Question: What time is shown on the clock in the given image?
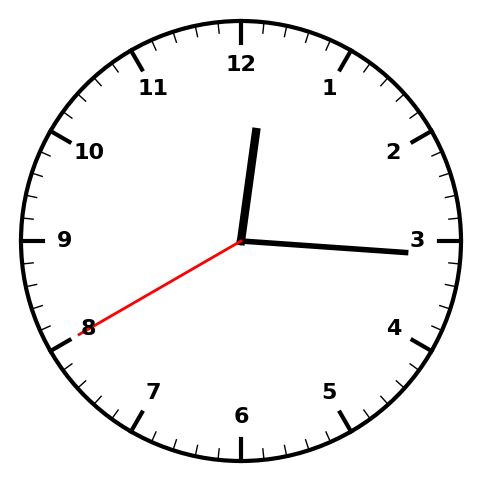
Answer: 12:15:40